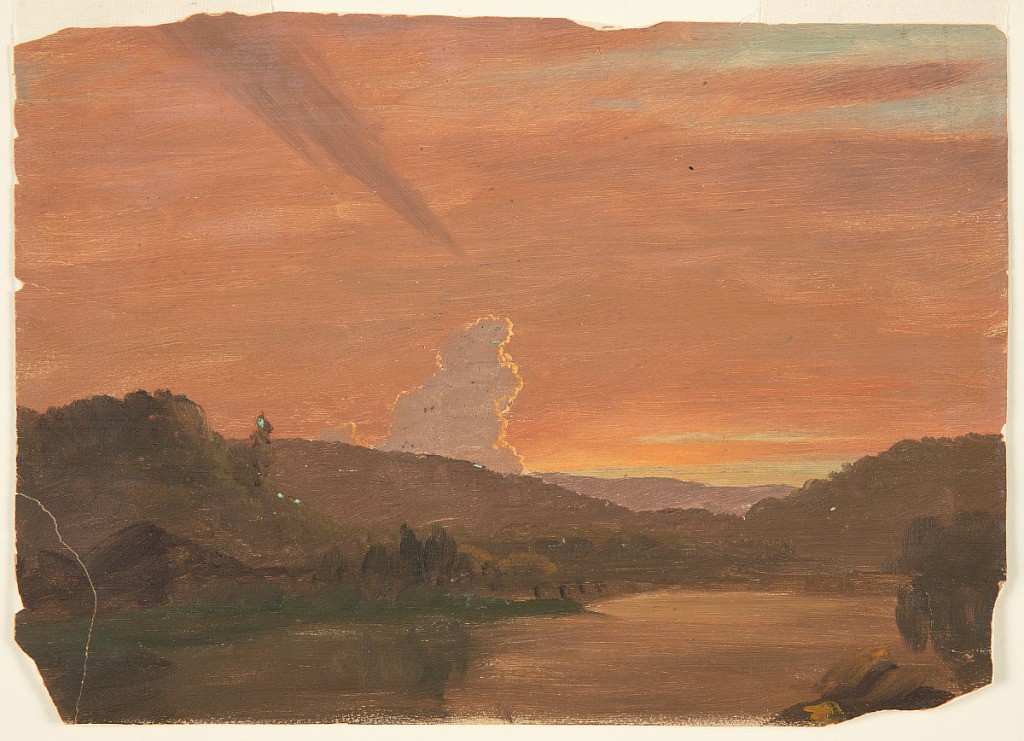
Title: Billowing Cloud at Sunset, Hartford, Connecticut
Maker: Frederic Edwin Church, American, 1826–1900
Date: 1850–51
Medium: Brush and oil and graphite on tan paperboard
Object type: Drawing
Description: Landscape sketch showing a view of a billowing cloud at sunset--a scene witnessed in Hartford, Connecticut, and painted at a later point. In the foreground, a placid lake extends into the middle distance at center right as it reflects the ruddy tones of the wooded hills that flank it at left and right. Just above the hill ridge at left, the immense column of a billowing cloud towers into the sky and casts an inverse shadow on the bank of clouds above it. Dominating the sky, these clouds reflect the red and orange tones of the setting sun, which has just dipped below the rolling horizon in the background at center. Patches of greenish blue sky are visible at upper right and just above the horizon.